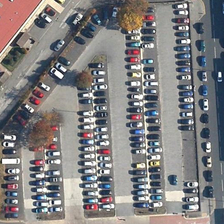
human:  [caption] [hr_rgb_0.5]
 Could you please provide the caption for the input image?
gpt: a parking lot with many cars is near several yellow trees and a red building .

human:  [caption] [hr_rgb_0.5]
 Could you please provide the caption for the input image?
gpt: a parking lot with many cars is near several yellow trees and a red building .

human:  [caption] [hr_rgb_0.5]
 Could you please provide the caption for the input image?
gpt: a parking lot with many cars is near several yellow trees and a red building .

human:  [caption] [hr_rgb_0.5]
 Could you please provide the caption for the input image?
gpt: a parking lot with many cars is near several yellow trees and a red building .

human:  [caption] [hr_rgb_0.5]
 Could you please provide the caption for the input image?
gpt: a parking lot with many cars is near several yellow trees and a red building .